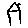
Label: house